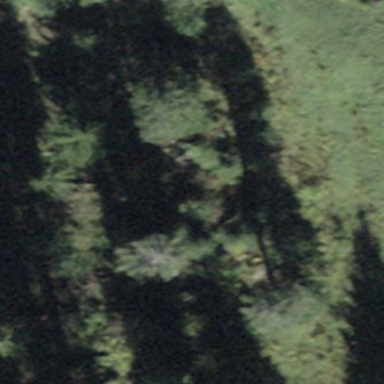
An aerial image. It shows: Forest area.